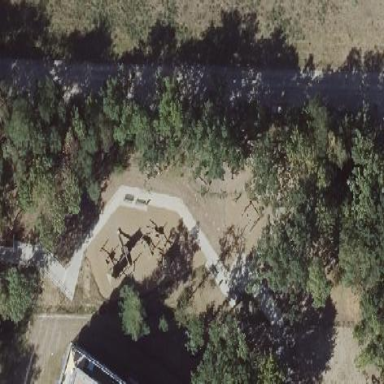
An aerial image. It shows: Playground area for leisure land.